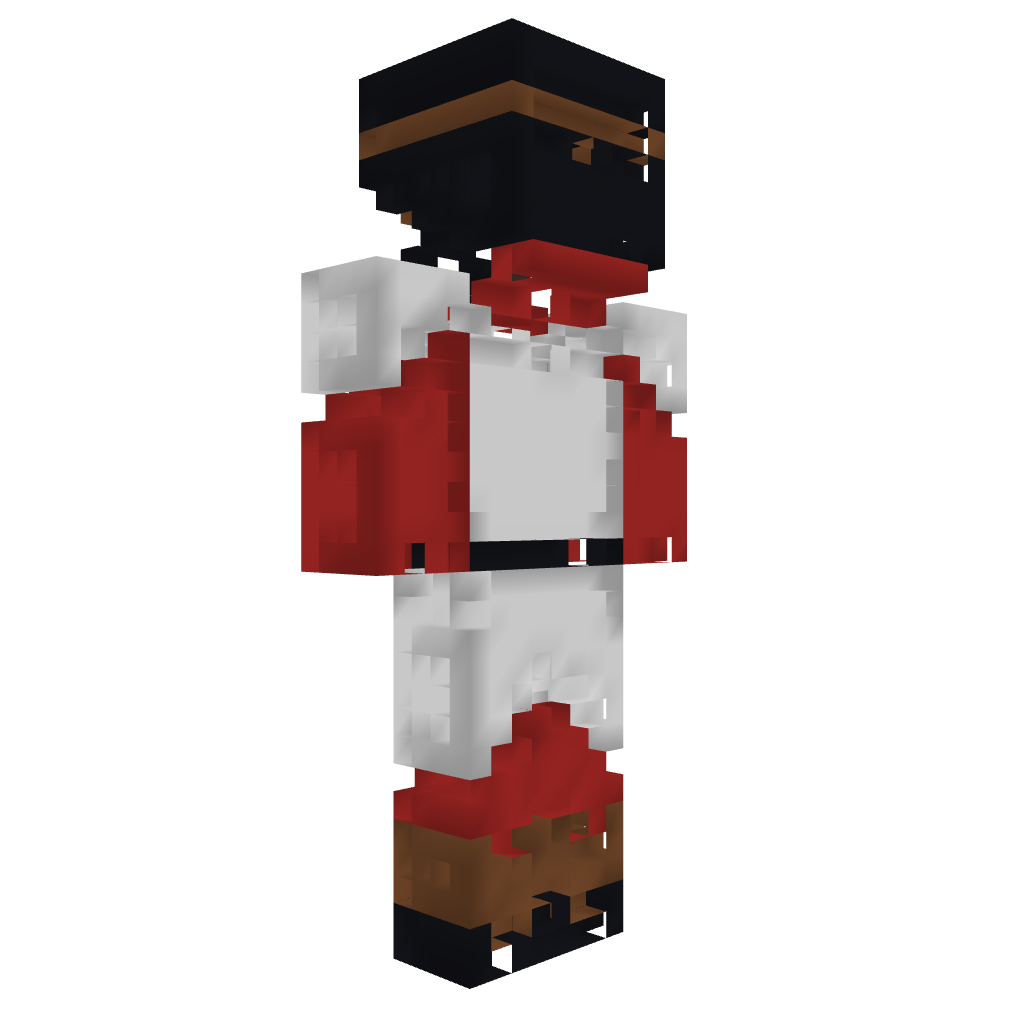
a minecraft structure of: Mongol Statue